Question: I'm using Eclipse ast/jdt as is explained in this post - <URL>
The problem is that I always get null when I tried to use 'resolveBinding()', and it's because of not using 'setProject(IJavaProject) or setEnvironment(String<URL>
Solving the returning null issue, I tried to use the code but ended up getting an error saying 'Workspace is closed'.
What might be wrong?

I have .project file in the my workspace
'''
<?xml version="1.0" encoding="UTF-8"?>
<projectDescription>
<name>AstRewrite4</name>
<comment></comment>
<projects>
</projects>
<buildSpec>
<buildCommand>
<name>org.eclipse.jdt.core.javabuilder</name>
<arguments>
</arguments>
</buildCommand>
</buildSpec>
<natures>
<nature>org.eclipse.jdt.core.javanature</nature>
</natures>
</projectDescription>
'''
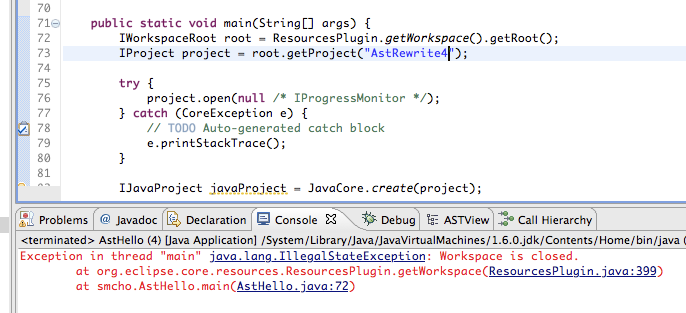
Answer: You're not in a Plug-In/Bundle Runtime, so the org.eclipse.core.resources plug-in wasn't "started". Initialization of the Workspace and associated objects only happens then. You'll have to call the start() method on ResourcesPlugin yourself--not that I'm promising that'll solve everything, or that that's not going to cause you other problems.